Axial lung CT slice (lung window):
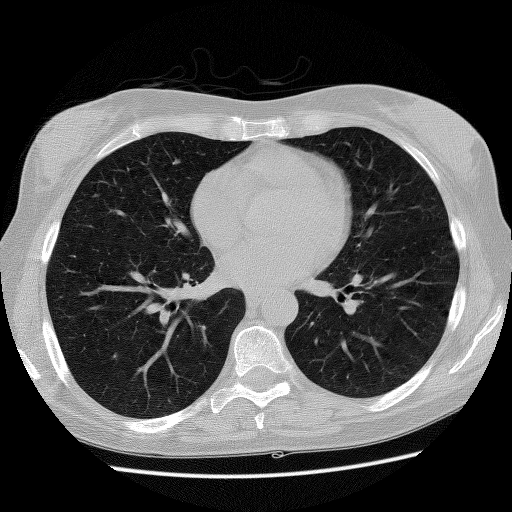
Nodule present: no